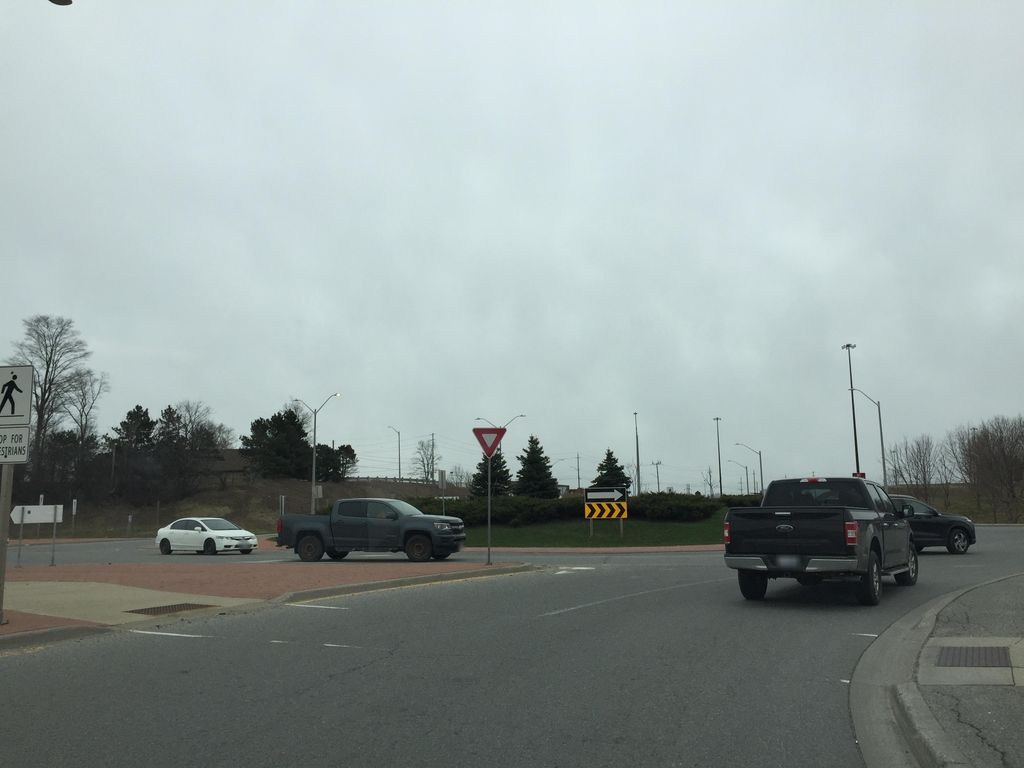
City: kitchener-waterloo